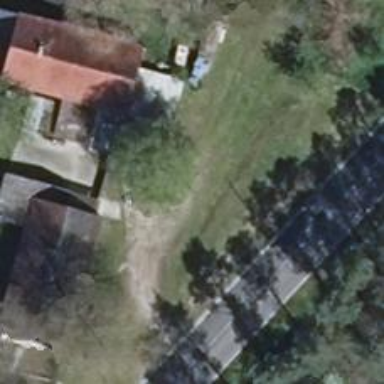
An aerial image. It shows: Grassy track with grade5 tracktype.